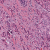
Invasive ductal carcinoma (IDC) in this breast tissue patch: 1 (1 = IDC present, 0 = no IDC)